Question: I am trying to use GridLayout (not GridView!) to achieve a layout like this:

But with my code (and everything I tried until now) the top of two horizontally adjacent views are always aligned. Is it possible to tell the each new View to be aligned on the high-water-mark of its column instead? (see <URL>
My layout.xml looks like this right now:
'''
<GridLayout
xmlns:android="http://schemas.android.com/apk/res/android"
android:id="@+id/scroll_view_container"
android:layout_width="match_parent"
android:layout_height="match_parent"
android:orientation="horizontal"
android:columnCount="2"
/>
'''
To this GridLayout I add my Views programmatically:
'''
GridLayout scrollViewContainer = Views.findById(rootView, R.id.scroll_view_container);
for (i=0; i < list.size(); i++)
TextView tv = new TextView(context);
tv.setText("foobar");
GridLayout.LayoutParams lp = new GridLayout.LayoutParams();
// left, right, left, right - creates new default rows
lp.columnSpec = GridLayout.spec(i%2);
// this would put every view in the same row => all Views are on the very top
// lp.rowSpec = GridLayout.spec(0);
tv.setLayoutParams(lp);
scrollViewContainer.addView(tv);
}
'''
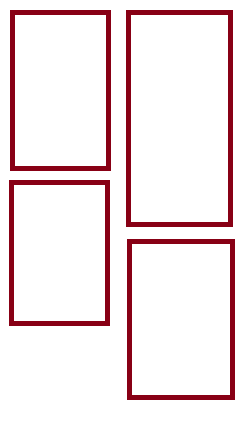
Answer: Using the new <URL> you can achieve this now without third-party libs.
I found out that this kind of View was already done by Google under the name of StaggeredGridView. It was once in the AOSP, but was taken out again (I lost the source for this info...but anyway). But you can find a modified version of StaggeredGridView here:
<URL>
The original Google source is here:
<URL>
And another very good implementation of it is found in the official Etsy App. The code was made public:
<URL>